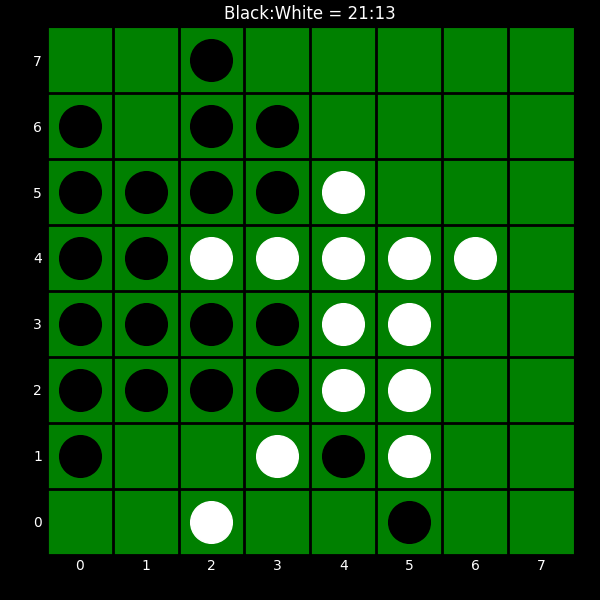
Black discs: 21
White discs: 13